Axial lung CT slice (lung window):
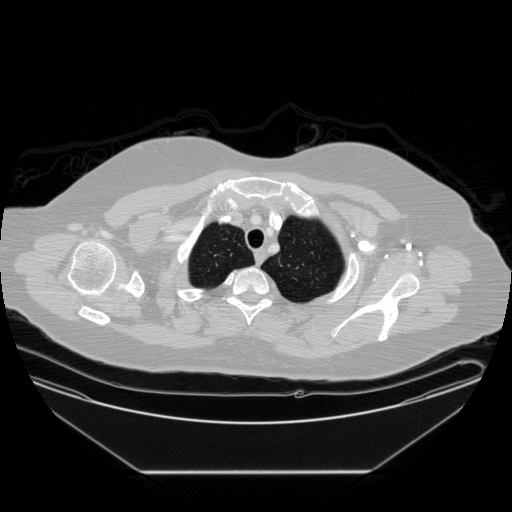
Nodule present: no